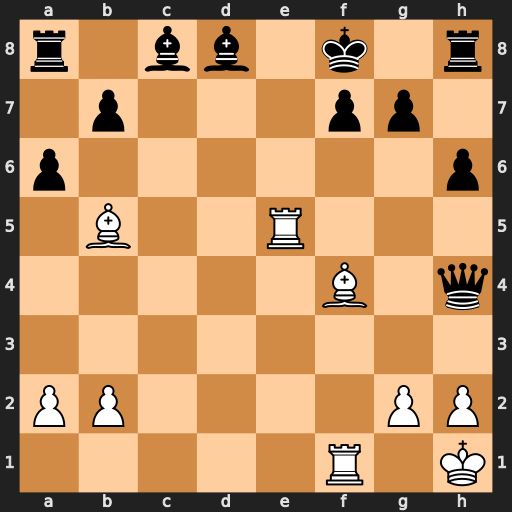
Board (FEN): r1bb1k1r/1p3pp1/p6p/1B2R3/5B1q/8/PP4PP/5R1K
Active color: w
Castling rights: -
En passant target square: -
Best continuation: Re8#